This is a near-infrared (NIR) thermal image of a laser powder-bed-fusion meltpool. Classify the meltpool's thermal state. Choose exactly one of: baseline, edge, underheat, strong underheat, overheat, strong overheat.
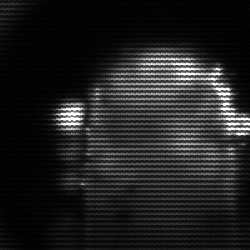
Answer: baseline